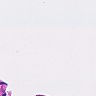
Metastatic tissue present: no